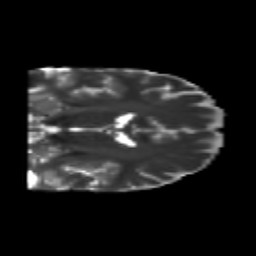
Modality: T2w
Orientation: coronal
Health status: healthy
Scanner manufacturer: philips
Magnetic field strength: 3 T
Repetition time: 6.964 s
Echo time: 0.092 s